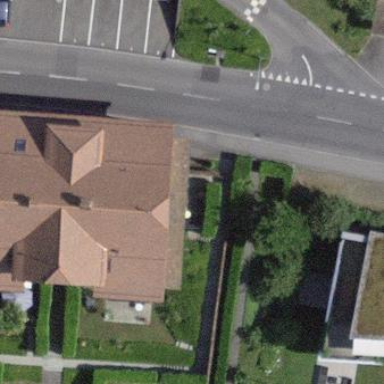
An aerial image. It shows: Residential building.